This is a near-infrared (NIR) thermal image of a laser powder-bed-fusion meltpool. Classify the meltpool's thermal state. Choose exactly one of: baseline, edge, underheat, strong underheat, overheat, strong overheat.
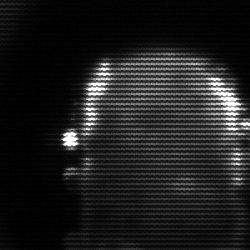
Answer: baseline